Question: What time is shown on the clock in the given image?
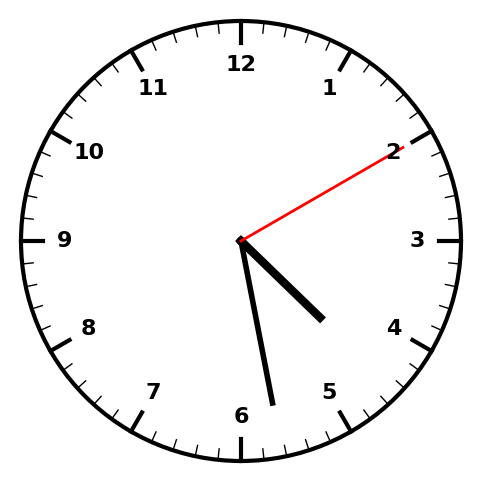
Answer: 04:28:10